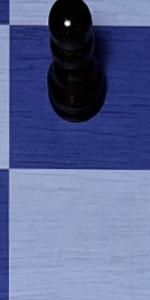
Label: Empty